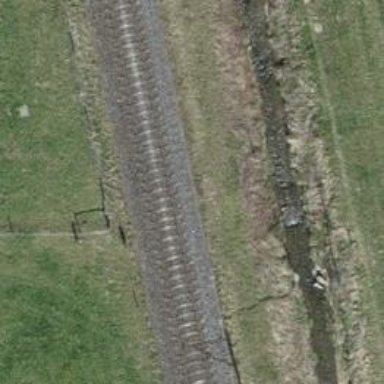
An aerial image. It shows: Single-track railway with electrified contact lines.